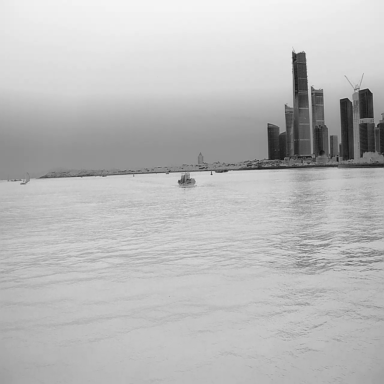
There is a sailboat in the infrared image.